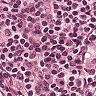
Metastatic tissue present: no